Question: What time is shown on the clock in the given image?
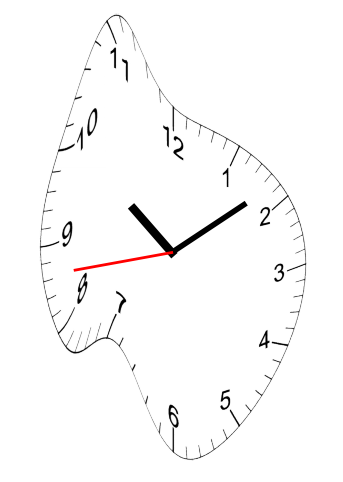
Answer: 10:08:43